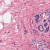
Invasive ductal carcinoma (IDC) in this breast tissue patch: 1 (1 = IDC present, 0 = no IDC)